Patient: sex M, age 64
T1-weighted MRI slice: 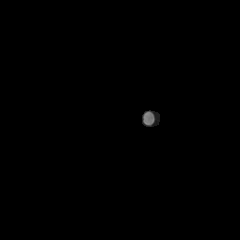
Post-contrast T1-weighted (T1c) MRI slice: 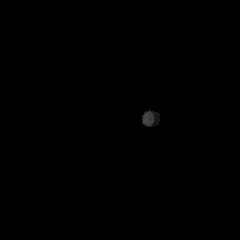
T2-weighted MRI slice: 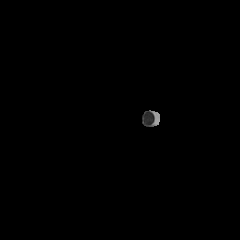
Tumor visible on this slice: no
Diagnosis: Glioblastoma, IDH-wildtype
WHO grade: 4